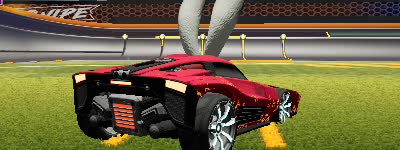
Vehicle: breakout